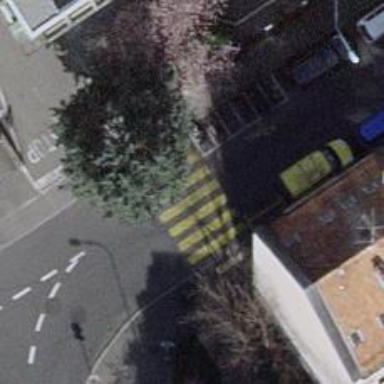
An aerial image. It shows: Marked crossing on the road.